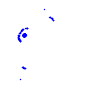
Particle: kaon